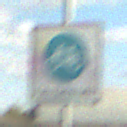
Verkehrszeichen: BeginnFahrradstrasse
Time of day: MorningAfternoon
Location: Outdoor (RoadRail)
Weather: PartlyCloudy
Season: NotSpecified
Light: Natural